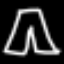
Label: pants